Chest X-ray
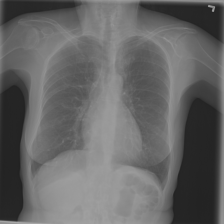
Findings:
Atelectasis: negative
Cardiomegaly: negative
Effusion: negative
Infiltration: negative
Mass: negative
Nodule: negative
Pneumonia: negative
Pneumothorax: negative
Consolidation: negative
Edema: negative
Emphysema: positive
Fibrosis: negative
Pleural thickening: negative
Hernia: negative